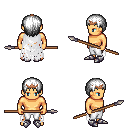
a pixel art fantasy rpg character, male body template, human, tanned skin, white tattered cape, white pants, white plain hairstyle, bronze tiara, metal boots, spear, four views (front, back, left, right), 2x2 character sprite sheet, small pixel art, hard edges, no anti-aliasing